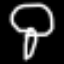
Label: mushroom